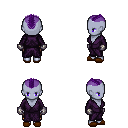
a pixel art fantasy rpg character, female body template, dark elf, purple skin, purple robe, gold greaves, purple short mohawk hairstyle, metal gloves, brown slippers, four views (front, back, left, right), 2x2 character sprite sheet, small pixel art, hard edges, no anti-aliasing